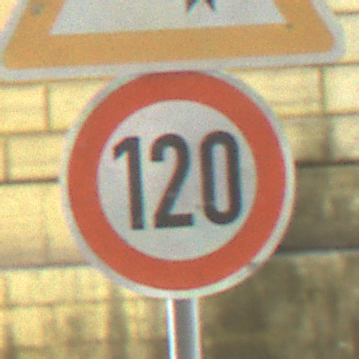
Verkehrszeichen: Geschwindigkeit120
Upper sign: KurveLinks
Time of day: Midday
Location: Outdoor (Urban)
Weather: Clear
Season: NotSpecified
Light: Natural